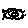
Label: sun